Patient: sex M, age 60
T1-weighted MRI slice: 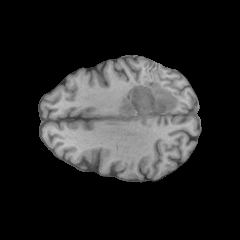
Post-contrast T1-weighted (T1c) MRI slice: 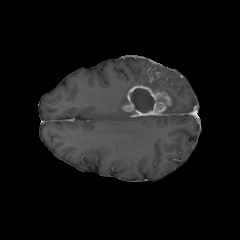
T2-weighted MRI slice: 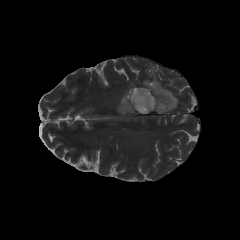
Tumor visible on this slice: yes
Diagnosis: Glioblastoma, IDH-wildtype
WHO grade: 4